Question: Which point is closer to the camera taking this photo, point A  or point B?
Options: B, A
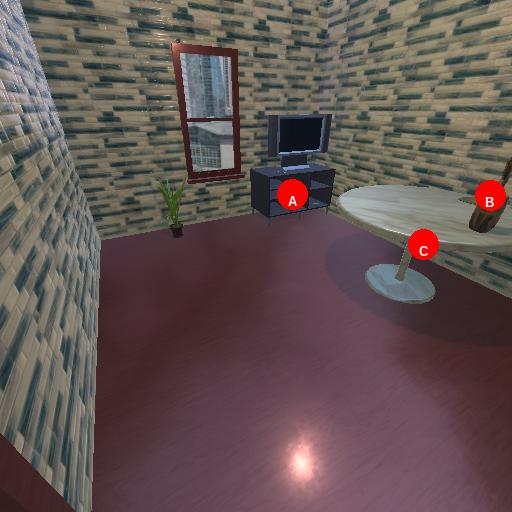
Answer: B